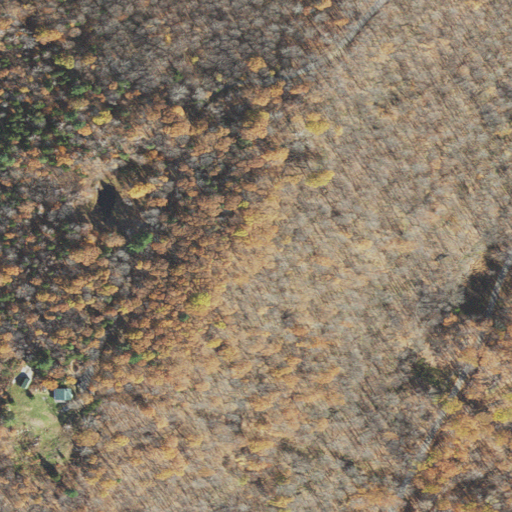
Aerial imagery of mountain in Vermont named Star Hill containing deciduous forest, mixed forest, open development, and evergreen forest